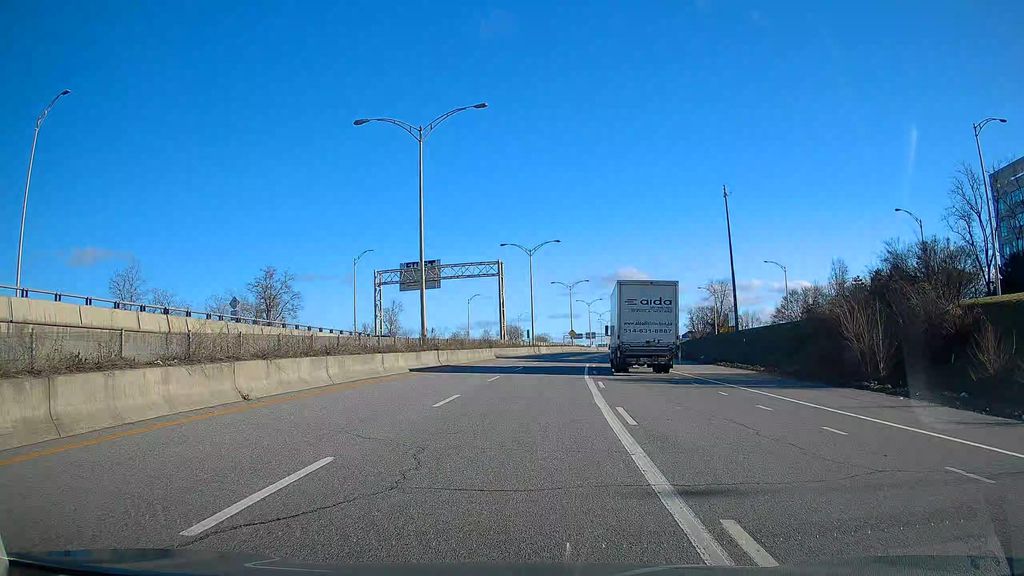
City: montreal